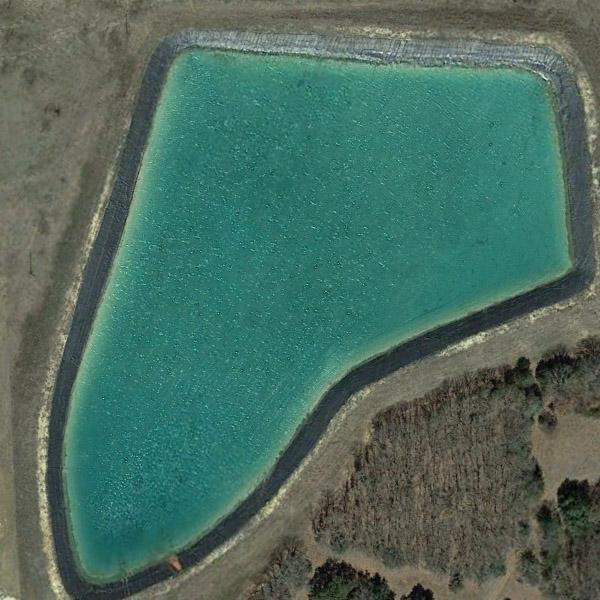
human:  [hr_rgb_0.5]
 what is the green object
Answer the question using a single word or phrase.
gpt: pond